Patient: sex F, age 38
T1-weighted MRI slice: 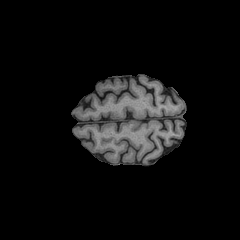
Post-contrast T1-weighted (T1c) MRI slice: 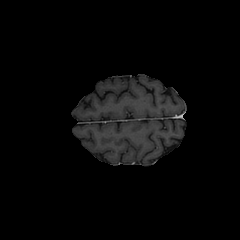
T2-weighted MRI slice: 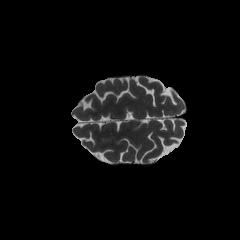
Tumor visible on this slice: no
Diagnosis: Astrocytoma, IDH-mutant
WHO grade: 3